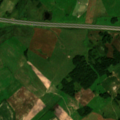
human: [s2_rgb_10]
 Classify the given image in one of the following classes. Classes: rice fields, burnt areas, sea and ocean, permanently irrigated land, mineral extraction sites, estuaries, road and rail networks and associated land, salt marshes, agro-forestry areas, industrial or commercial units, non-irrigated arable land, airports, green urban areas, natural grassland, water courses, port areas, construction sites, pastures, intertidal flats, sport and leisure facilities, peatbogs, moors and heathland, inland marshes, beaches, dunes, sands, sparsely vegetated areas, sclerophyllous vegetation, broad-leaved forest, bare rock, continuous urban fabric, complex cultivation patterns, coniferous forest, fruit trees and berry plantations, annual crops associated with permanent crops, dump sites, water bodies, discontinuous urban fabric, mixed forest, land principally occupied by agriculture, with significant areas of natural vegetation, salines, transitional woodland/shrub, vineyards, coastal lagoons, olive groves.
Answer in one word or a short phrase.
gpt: non-irrigated arable land, pastures, complex cultivation patterns, land principally occupied by agriculture, with significant areas of natural vegetation